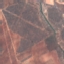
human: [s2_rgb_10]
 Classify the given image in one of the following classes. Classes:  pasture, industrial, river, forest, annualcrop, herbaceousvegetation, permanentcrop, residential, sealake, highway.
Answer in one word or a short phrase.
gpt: PermanentCrop